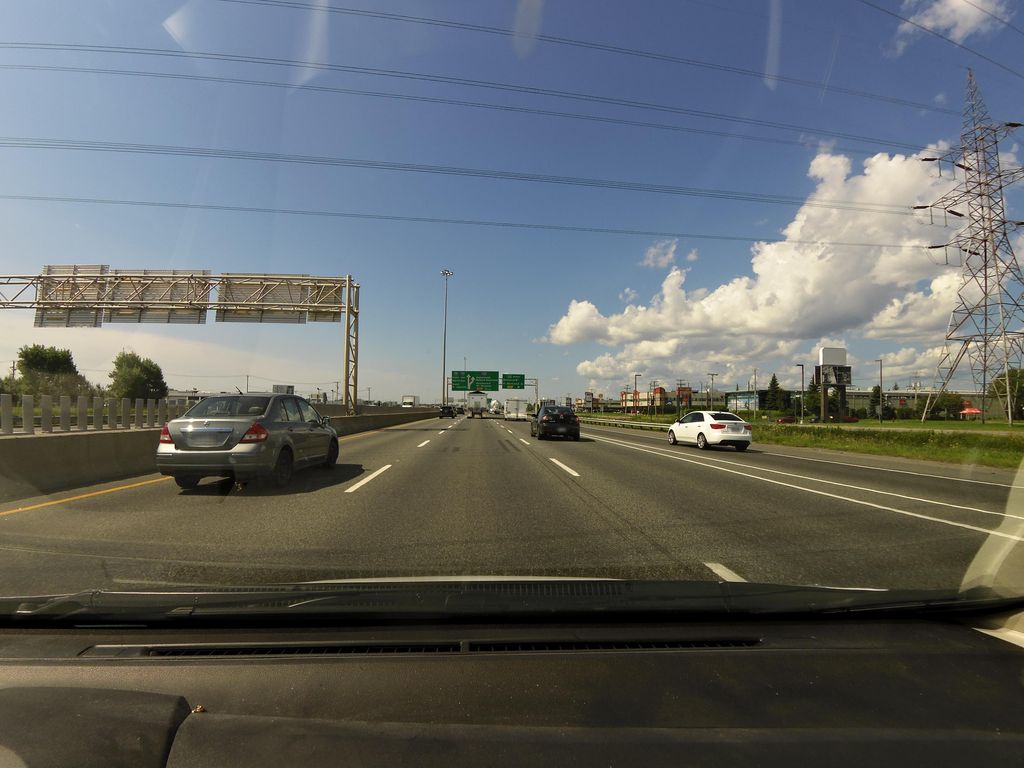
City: quebec_city